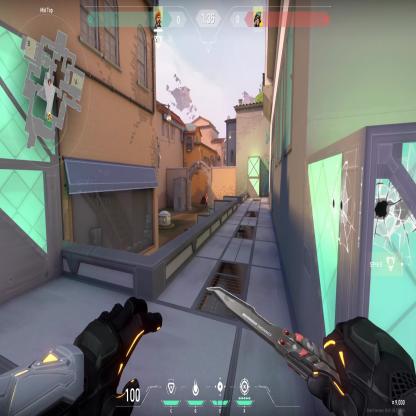
Label: enemy